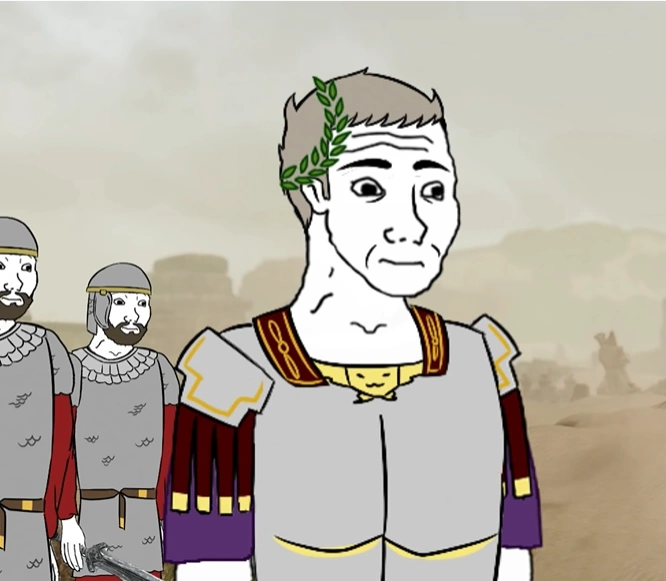
Label: 5_Wojak_with_Background